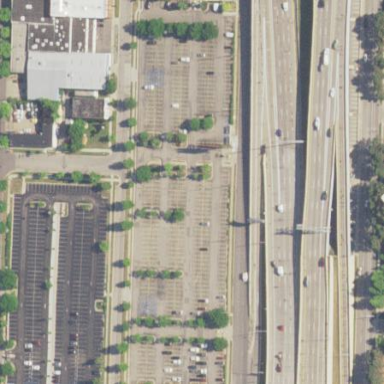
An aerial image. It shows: Parking area with park and ride facility. The surface of the parking area is designated for this purpose.